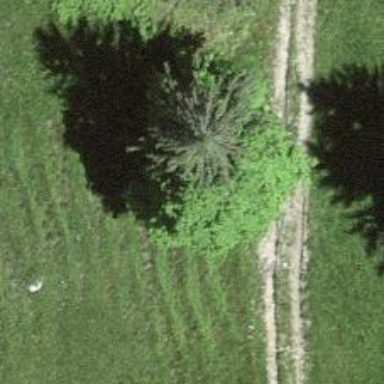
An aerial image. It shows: Single tag "natural: tree."